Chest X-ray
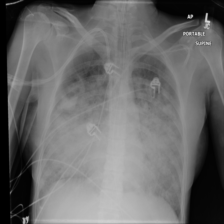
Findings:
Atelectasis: negative
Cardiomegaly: negative
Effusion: negative
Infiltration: negative
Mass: negative
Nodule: negative
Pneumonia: negative
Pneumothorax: negative
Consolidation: negative
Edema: negative
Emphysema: negative
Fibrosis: negative
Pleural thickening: negative
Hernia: negative